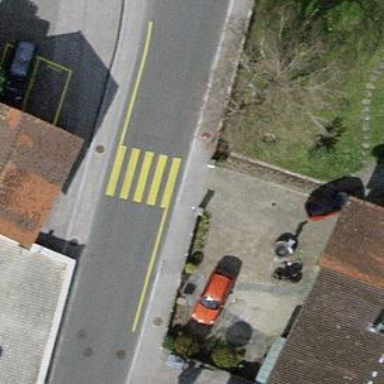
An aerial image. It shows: Uncontrolled crossing on the road.